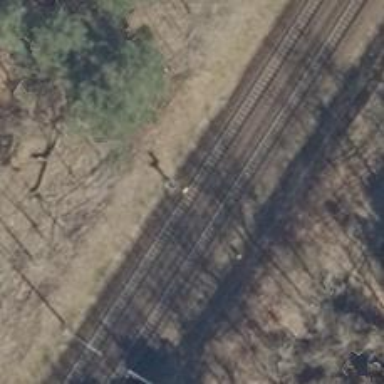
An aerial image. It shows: Railway signal.